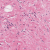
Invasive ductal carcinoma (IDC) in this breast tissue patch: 0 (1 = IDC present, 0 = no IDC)